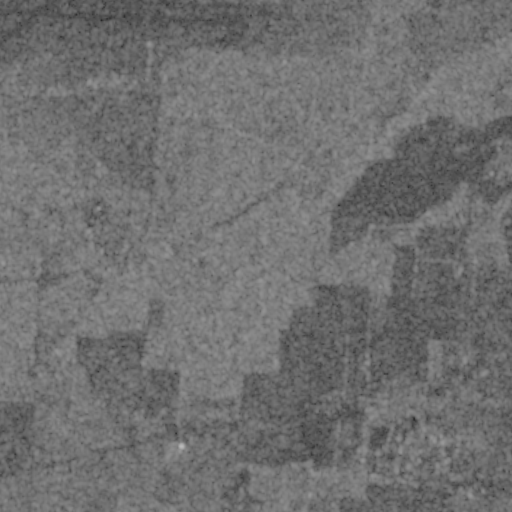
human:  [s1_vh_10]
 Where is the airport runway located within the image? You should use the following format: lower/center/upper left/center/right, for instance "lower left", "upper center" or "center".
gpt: The airport runway is located in the upper left of the image.
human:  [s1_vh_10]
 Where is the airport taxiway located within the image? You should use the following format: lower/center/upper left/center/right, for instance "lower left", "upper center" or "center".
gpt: The airport taxiway is located in the upper left of the image.
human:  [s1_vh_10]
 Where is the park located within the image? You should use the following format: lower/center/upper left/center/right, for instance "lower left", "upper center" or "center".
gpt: The park is located in the center left of the image.
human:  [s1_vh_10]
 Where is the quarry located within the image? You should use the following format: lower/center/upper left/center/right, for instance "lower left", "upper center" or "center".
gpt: The quarry is located in the lower right of the image.
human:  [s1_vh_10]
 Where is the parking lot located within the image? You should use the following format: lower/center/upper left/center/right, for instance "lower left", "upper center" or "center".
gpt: There is no parking lot in the image.

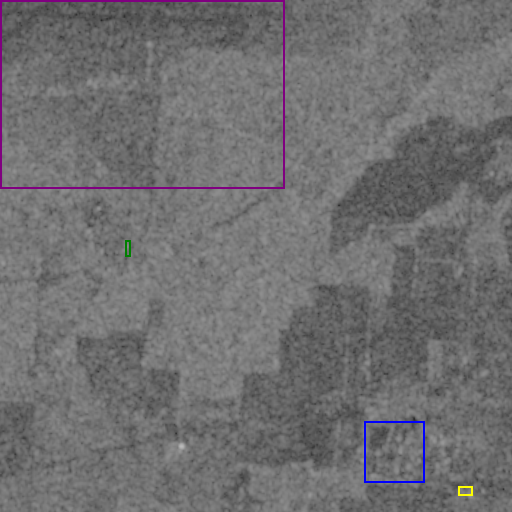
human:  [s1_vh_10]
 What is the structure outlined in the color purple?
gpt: The structure outlined in purple is an airport.
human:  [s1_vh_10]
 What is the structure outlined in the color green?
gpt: The structure outlined in green is a park.
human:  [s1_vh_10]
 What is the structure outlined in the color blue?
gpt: The structure outlined in blue is a quarry.
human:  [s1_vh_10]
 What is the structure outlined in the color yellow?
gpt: The structure outlined in yellow is a building.
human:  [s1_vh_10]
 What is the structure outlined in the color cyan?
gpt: There is no cyan outline.